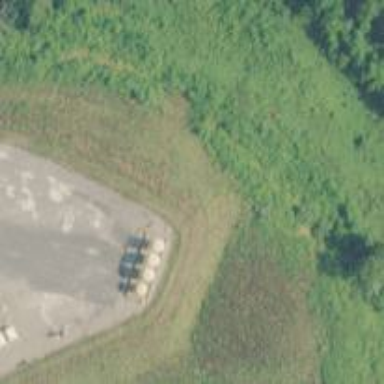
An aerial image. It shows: Storage tank with man-made structure.